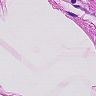
Metastatic tissue present: no